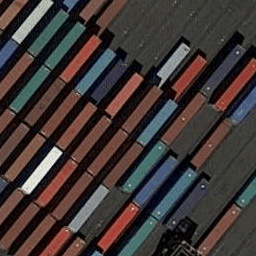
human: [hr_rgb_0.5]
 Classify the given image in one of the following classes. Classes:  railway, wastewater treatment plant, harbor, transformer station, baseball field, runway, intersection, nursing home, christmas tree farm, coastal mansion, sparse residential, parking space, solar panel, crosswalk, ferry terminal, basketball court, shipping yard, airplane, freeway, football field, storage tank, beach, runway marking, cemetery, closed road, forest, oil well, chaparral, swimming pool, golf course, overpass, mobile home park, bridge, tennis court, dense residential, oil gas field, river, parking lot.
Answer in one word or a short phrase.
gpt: shipping yard